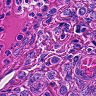
Metastatic tissue present: yes